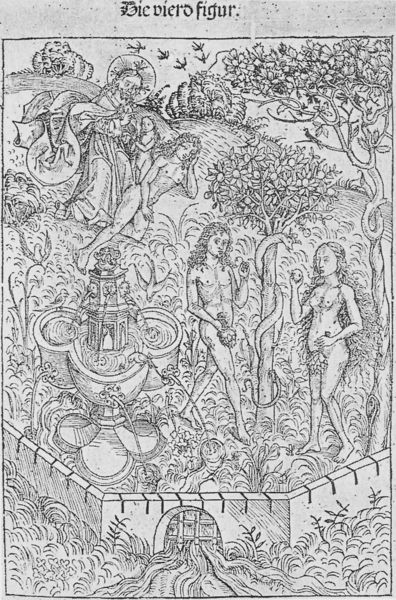
Titel: Der Sündenfall
Künstler: Martin Schongauer
Institution: Dessau, Anhaltische Landesbücherei
Schlagwörter: baum, gott, nackt, zeichnung, brunnen, sack, engel, garten, apfel, brüste, mauer, tor, adam, eva, paradies, druck, schlange, verführung, versuchung, eden, vertreibung, paradis, blöße, erbsünde, himmelreich, blöse, bsum, dchlangen, spfel